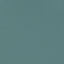
Land use / land cover class: SeaLake